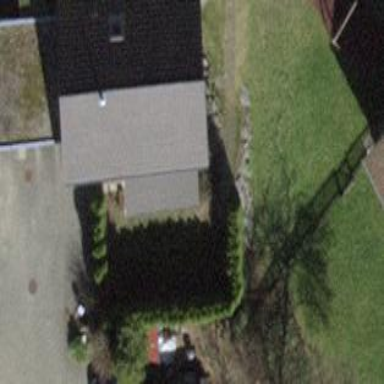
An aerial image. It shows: Detached building with gabled roof.